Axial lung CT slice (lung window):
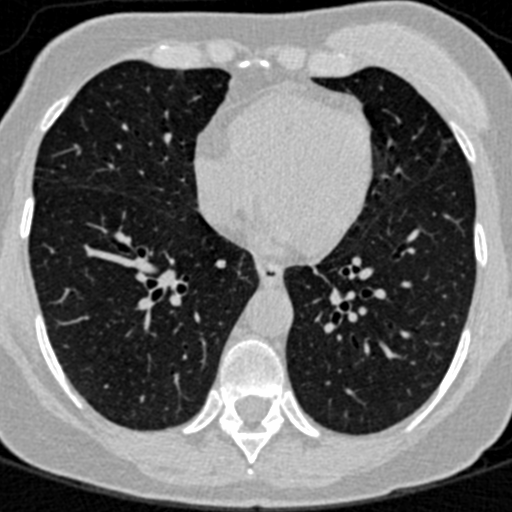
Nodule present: no